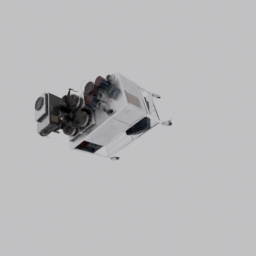
Label: appliances